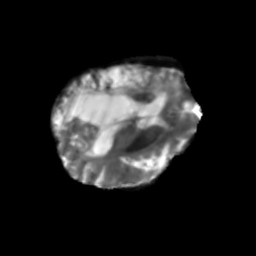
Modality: T2w
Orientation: axial
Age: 65
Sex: female
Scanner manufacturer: siemens
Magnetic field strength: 3 T
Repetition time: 5.25 s
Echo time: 0.08 s